Question: I am running into issues when sampling points outside my light's view and therefore my shadow map. This is what I get whenever my shadow map is created with the texture parameter for GL_TEXTURE_WRAP set to GL_CLAMP or GL_CLAMP_TO_EDGE:

What I have determined is happening here is that every point outside the shadow map on the side of the map where there are shadows are considered in shadow and every point outside the map on the side where it is unshadowed is considered unshadowed as well. I think this is expected behavior for GL_CLAMP and GL_CLAMP_TO_EDGE, but I have not seen this issue on the various shadow mapping examples I have found around the web. Some of these issues are removed by using GL_CLAMP_TO_BORDER and setting a border color, but again this is not a fix I have seen in any of the examples I have looked at. Is this an expected issue when shadowing spotlights, and if so, what is the usual fix?
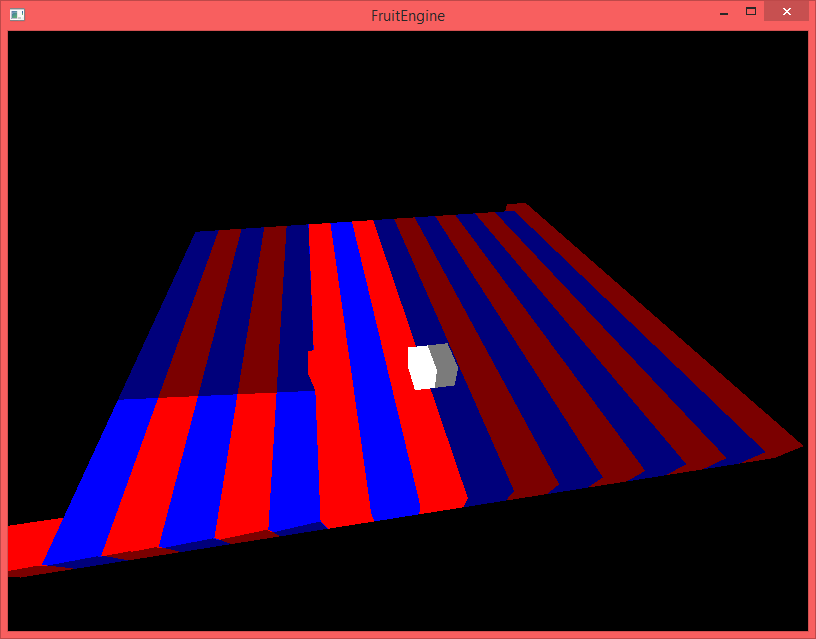
Answer: With GL_CLAMP_TO_EDGE, your shadow texture will get first and last pixel repeated in each dirrection, wich leads quite unpredictable results

if you clamp to border and set border color to (1,1,1,1), you'll get clean border but without shadow at all.
'''
GL.TexParameter(TextureTarget.Texture2D, TextureParameterName.TextureWrapS, (int)TextureWrapMode.ClampToBorder);
GL.TexParameter(TextureTarget.Texture2D, TextureParameterName.TextureWrapT, (int)TextureWrapMode.ClampToBorder);
GL.TexParameter(TextureTarget.Texture2D, TextureParameterName.TextureBorderColor,new float[] {1f,1f,1f,1f});
'''
Extending your Projection size is the only way to have shadowing as expected on the whole scene (orthographic example where lightSize is the relevant size.):
'''
lightProjection = Matrix4.CreateOrthographicOffCenter(-lightSize, lightSize, -lightSize, lightSize, lightZNear, lightZFar);
'''
but doing this you loose resolution on your shadow map, which have to be filtered with some common techniques, see 'soft shadow filtering' like pcf.
The step forward is than to use technique like 'cascading shadow' to handle multiple shadow map resolution depending on the scene distance...